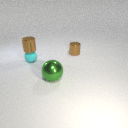
small cyan rubber sphere in front of small brown metal cylinder